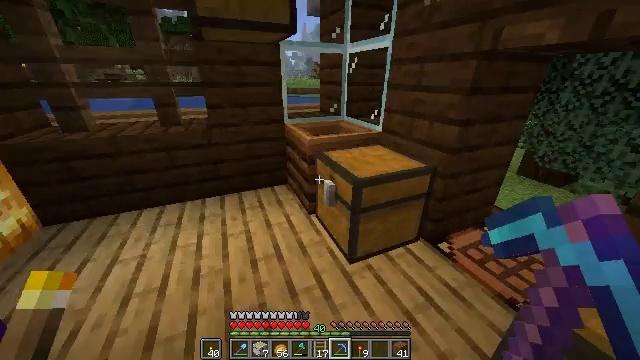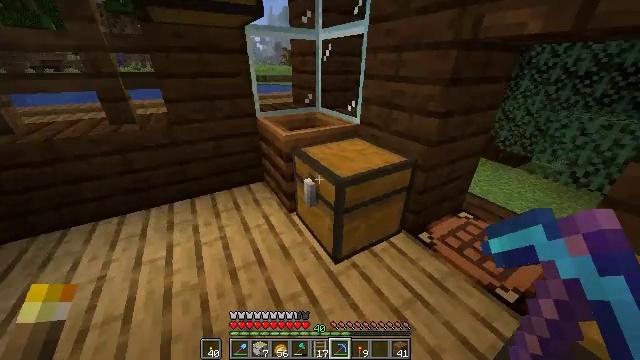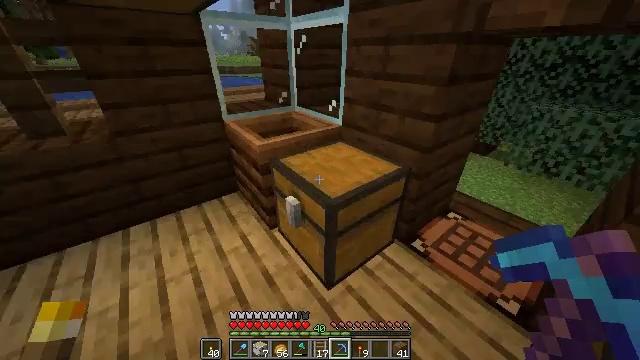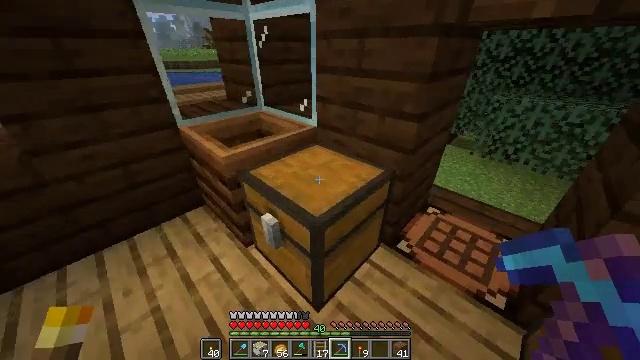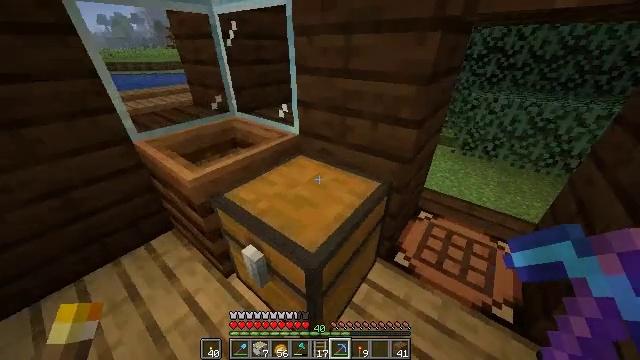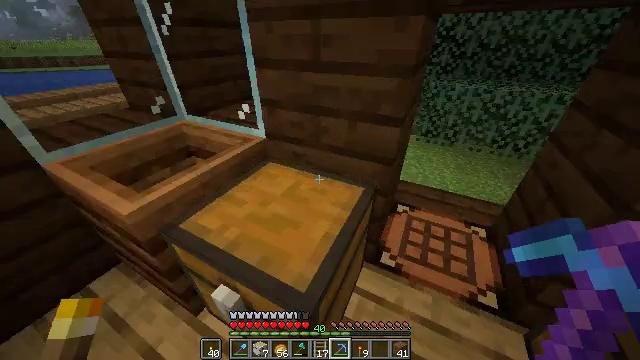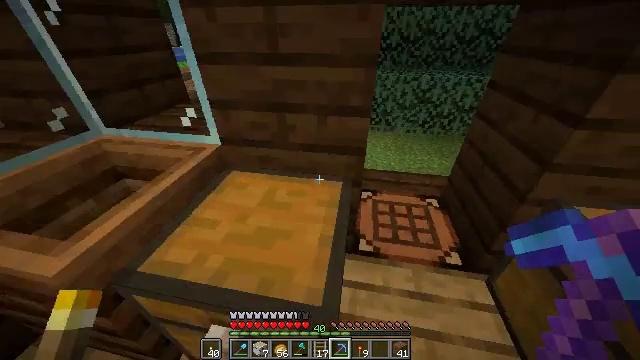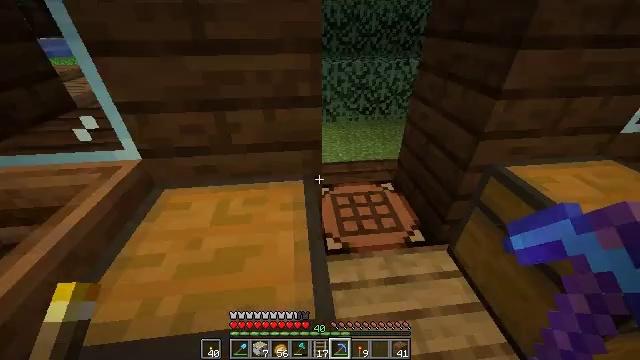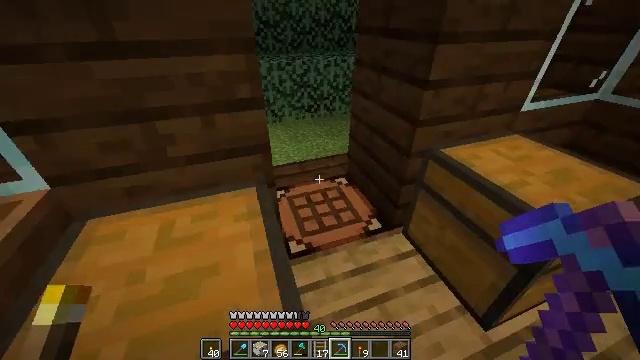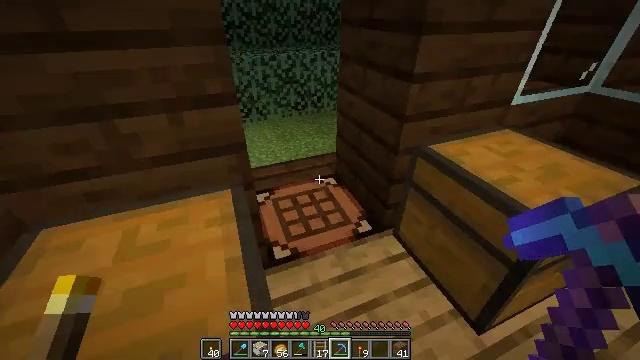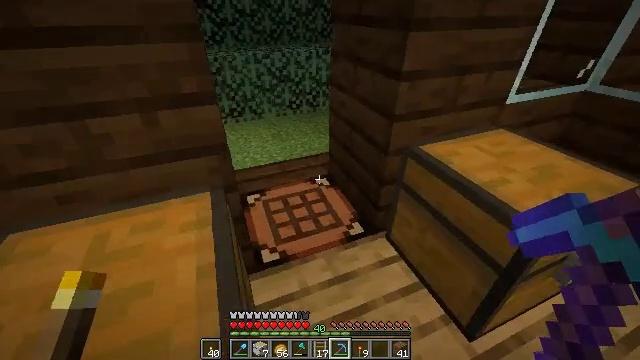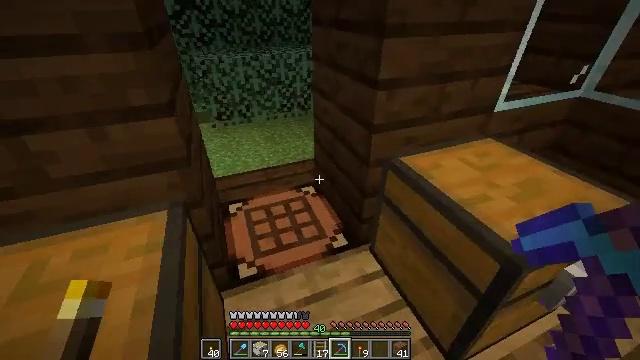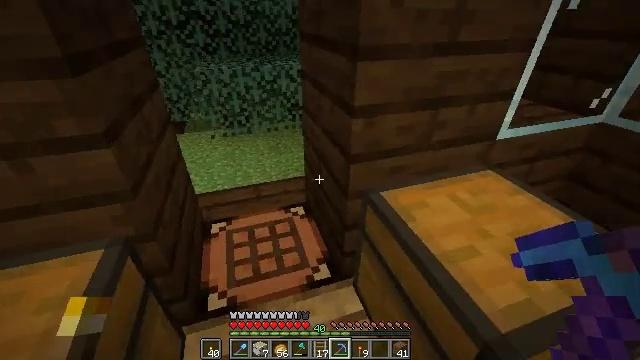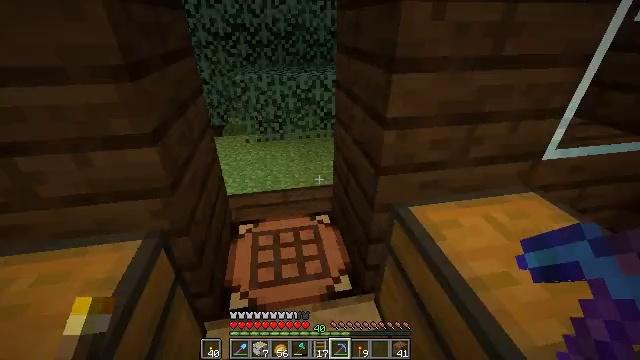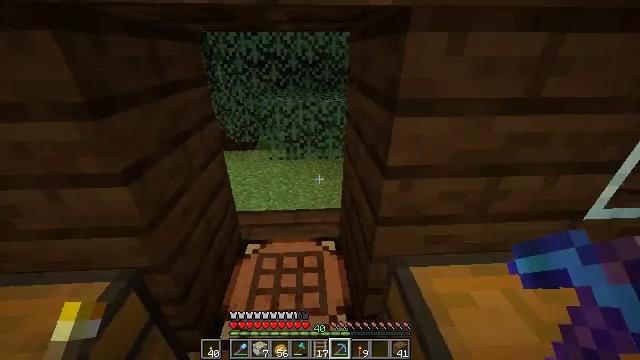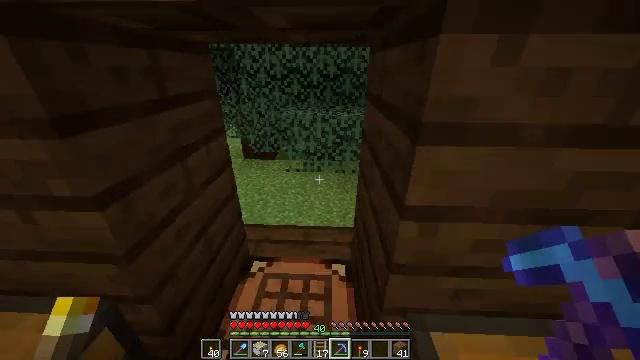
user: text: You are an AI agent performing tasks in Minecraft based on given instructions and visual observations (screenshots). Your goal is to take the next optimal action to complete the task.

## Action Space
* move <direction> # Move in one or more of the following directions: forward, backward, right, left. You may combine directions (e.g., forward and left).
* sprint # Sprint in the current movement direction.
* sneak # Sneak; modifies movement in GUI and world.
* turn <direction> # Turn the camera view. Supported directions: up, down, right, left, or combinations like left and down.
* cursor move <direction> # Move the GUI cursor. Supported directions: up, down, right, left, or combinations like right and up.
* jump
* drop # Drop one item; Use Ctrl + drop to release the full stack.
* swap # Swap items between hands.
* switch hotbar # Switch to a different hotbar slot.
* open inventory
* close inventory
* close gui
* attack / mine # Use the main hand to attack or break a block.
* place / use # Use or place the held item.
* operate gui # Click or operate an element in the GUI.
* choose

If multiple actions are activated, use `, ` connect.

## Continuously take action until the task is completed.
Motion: motion action
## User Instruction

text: Break the potato plant to gather potatoes.
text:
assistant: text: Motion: move forward, turn right and down
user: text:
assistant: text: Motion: move forward, turn right and down
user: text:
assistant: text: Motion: move forward, turn right and down
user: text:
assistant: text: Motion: move forward, sprint, turn right
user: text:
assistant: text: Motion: move forward, sprint, turn right and down
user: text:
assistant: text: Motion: move forward, sprint, turn right and down
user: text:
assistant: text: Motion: move forward, turn right
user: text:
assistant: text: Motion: move forward, turn right
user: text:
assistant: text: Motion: move forward and move right, turn right
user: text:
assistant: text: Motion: move forward and move right
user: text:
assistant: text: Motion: move forward and move right
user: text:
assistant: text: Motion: move forward and move right, sprint, turn left and up
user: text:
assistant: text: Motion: move forward, sprint, turn left and up
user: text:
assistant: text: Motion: move forward, sprint, turn left and up
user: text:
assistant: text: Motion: move forward, sprint, turn left and up
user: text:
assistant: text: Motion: move forward, turn left and up
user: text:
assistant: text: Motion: move forward, sprint, turn left
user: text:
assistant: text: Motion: move forward, sprint
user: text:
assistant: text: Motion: move forward, sprint
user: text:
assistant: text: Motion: move forward, sprint
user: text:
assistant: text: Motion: move forward
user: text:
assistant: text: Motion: move forward
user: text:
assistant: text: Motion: move forward
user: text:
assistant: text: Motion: move forward, sprint
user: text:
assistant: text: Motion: move forward, sprint
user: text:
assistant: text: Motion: move forward, sprint
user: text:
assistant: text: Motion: move forward, sprint, turn left
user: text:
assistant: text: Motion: move forward, turn left and up
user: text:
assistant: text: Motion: move forward, turn left and up
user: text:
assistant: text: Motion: move forward, turn left and up